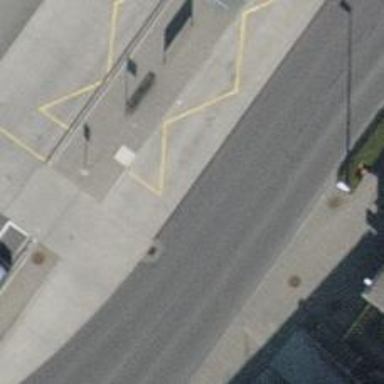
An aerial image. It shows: Bus stop with designated public transport stop position.